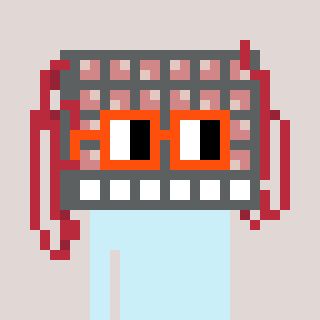
a pixel art character with square orange glasses, a turing-shaped head and a grayscale-colored body on a warm background